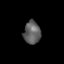
Tissue: lung
Cell type: Endothelial cells
Senescence score: 0.2179
Nuclear area (px): 375
Mean DAPI intensity: 96.069